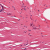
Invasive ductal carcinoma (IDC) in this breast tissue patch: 0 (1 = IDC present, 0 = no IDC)